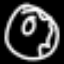
Label: donut